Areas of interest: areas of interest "Theater"
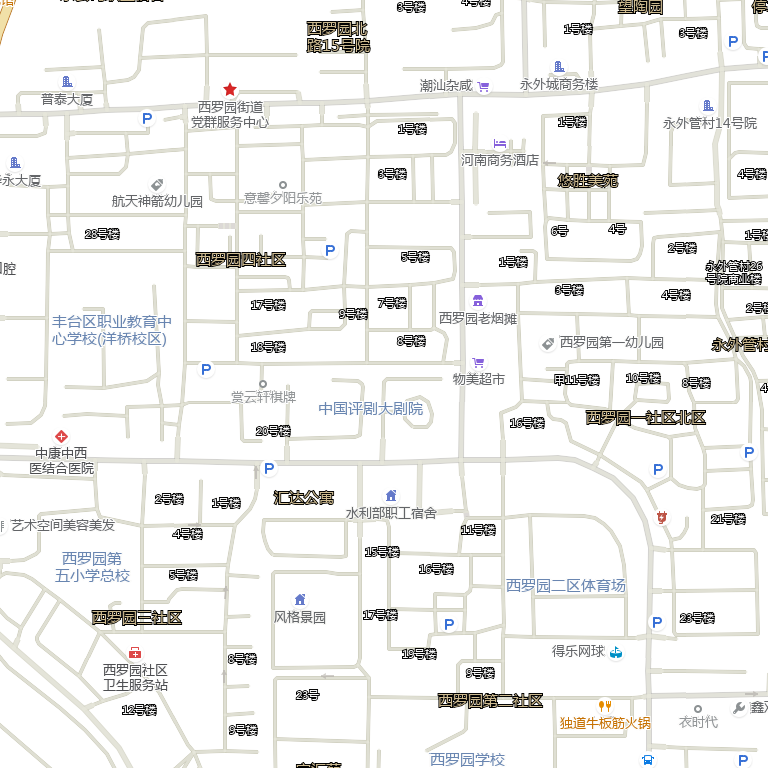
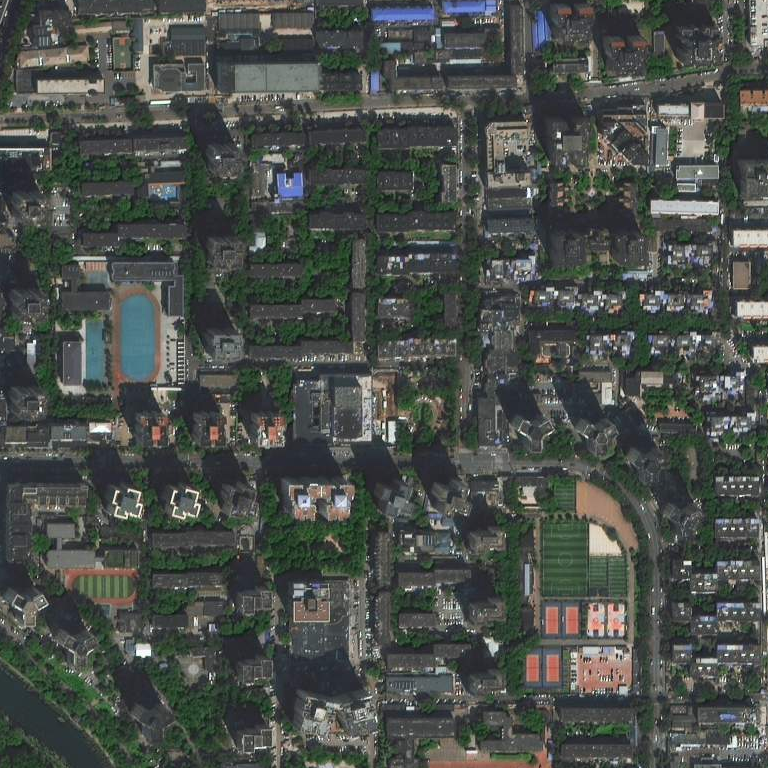